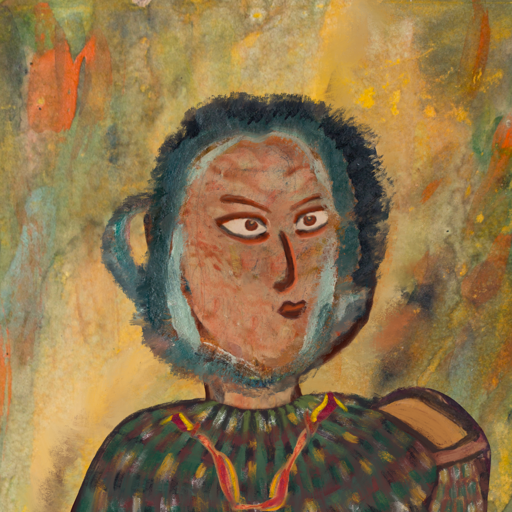
Background: Comrade, Head And Neck Side: Orphan, Face Side: Roy_Bahadur, Bust: After_Raid, Hair Side: Boggyland, Head Accessory: Blank, Second Necklace: Gypsy_Mother_1, Necklace: Blank, Baby: Blank